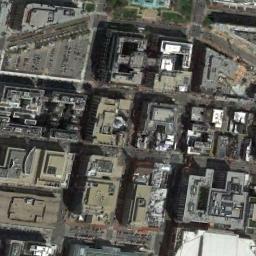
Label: commercial_area